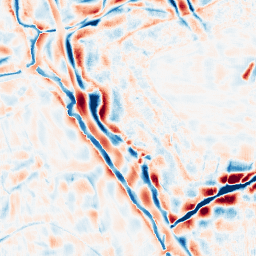
Category: wavelet
Decomposition family: wavelet_biorthogonal
Decomposition parameters: wavelet: bior5.5
level: 4
Upsampling method: fft_zeropad
Upsampling parameters: scale: 4
Upsampling scale: 4